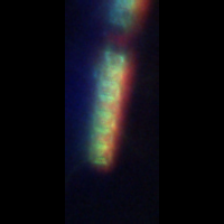
Taxon: Chaetoceros
Group: Diatoms